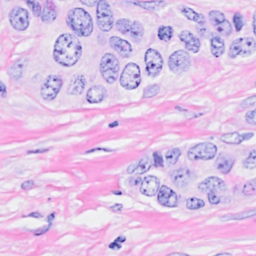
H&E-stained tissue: Breast